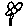
Label: flower